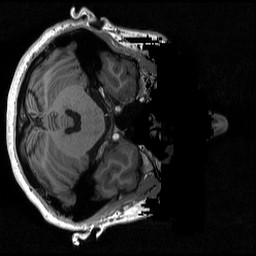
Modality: T1w
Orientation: axial
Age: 31
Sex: male
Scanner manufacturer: siemens
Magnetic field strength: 3 T
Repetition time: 2.3 s
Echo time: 0.00298 s